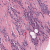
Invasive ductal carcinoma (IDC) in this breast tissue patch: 1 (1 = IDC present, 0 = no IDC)